Question: I'm doing a settings layout with a TableLayout. And all my rows are overfilling the screen. And because an image is easier to understand, here the situation :

Here is a part of the Layout code (I didn't put everything because there is a lot of rows, all the same):
'''
<?xml version="1.0" encoding="utf-8"?>
<ScrollView xmlns:android="http://schemas.android.com/apk/res/android"
android:id="@+id/ScrollView01"
android:layout_width="fill_parent"
android:layout_height="fill_parent" >
<TableLayout
android:layout_width="fill_parent"
android:layout_height="wrap_content"
android:isScrollContainer="true"
android:orientation="vertical"
android:scrollbarAlwaysDrawVerticalTrack="true"
android:scrollbars="vertical">
<TableRow
android:layout_width="fill_parent"
android:layout_height="wrap_content"
android:padding="5dp" >
<TextView
android:layout_width="fill_parent"
android:layout_height="wrap_content"
android:id="@+id/textIpBox"
android:text="@string/ipAddress" />
</TableRow>
<TableRow
android:layout_width="fill_parent"
android:layout_height="wrap_content"
android:padding="5dp" >
<View
android:id="@+id/dividerIpbox"
android:background="@android:drawable/divider_horizontal_dim_dark" />
</TableRow>
<TableRow
android:layout_width="fill_parent"
android:layout_height="wrap_content"
android:padding="5dp" >
<TextView
android:id="@+id/textPortSend"
android:text="@string/sendPort" />
</TableRow>
<TableRow
android:layout_width="fill_parent"
android:layout_height="wrap_content"
android:padding="5dp" >
<EditText
android:id="@+id/entryPortSend"
android:inputType="number"
android:background="@android:drawable/editbox_background" />
</TableRow>
<TableRow
android:layout_width="fill_parent"
android:layout_height="wrap_content"
android:padding="5dp" >
<View
android:id="@+id/dividerPortSend"
android:background="@android:drawable/divider_horizontal_dim_dark" />
<TableRow
android:layout_width="fill_parent"
android:layout_height="wrap_content"
android:padding="5dp" >
<Spinner
android:id="@+id/spinner"
android:prompt="@string/home_page" />
</TableRow>
<TableRow
android:layout_width="fill_parent"
android:layout_height="wrap_content"
android:padding="5dp" >
<TextView
android:id="@+id/textCurrentWifi"
android:text="@string/currentWifi" />
</TableRow>
<TableRow
android:layout_width="fill_parent"
android:layout_height="wrap_content"
android:padding="5dp" >
<Button
android:id="@+id/buttonSave"
android:text="@string/validate" />
</TableRow>
</TableLayout >
</ScrollView>
'''
I'm missing some thing certainly around 'android:layout_width="fill_parent"' but I can't see what.
I didn't quite understand why it's isn't working, when all my 'layout_width' are set to 'fill_parent'
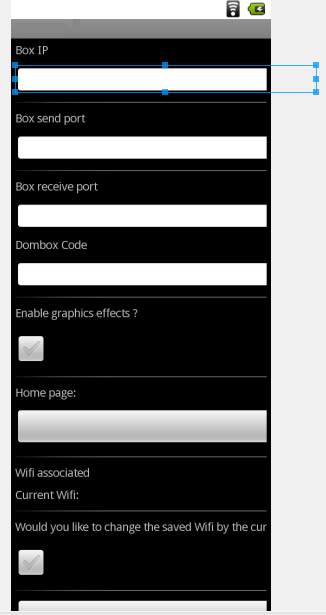
Answer: I've found the problem, try changing your TableLayout to a LinearLayout
'''
<LinearLayout
android:layout_width="fill_parent"
android:layout_height="wrap_content"
android:isScrollContainer="true"
android:orientation="vertical"
android:scrollbarAlwaysDrawVerticalTrack="true"
android:scrollbars="vertical">
'''